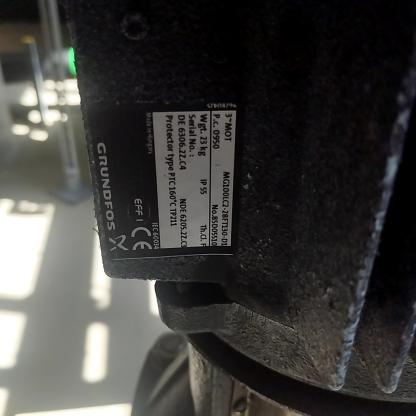
Klasa: tabliczka-znamionowa